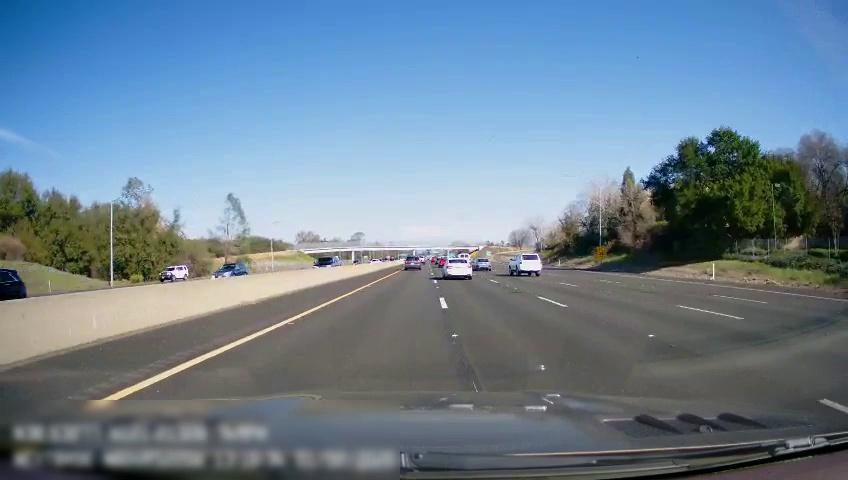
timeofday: Day
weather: Sunny
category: Drivable Space
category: Vehicles | SUV
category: Vehicles | Van
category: Vehicles | Car
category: Vehicles | SUV
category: Vehicles | Car
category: Vehicles | SUV
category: Vehicles | SUV
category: Vehicles | SUV
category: Vehicles | SUV
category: Lanes | Current Lane
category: Lanes | Current Lane
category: Lanes | Current Lane
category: Lanes | Alternate Lane
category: Lanes | Alternate Lane
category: Lanes | Alternate Lane
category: Traffic | Signs